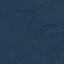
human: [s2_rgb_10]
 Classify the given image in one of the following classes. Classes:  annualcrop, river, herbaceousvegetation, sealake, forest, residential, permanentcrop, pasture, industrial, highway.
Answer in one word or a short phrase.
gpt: Forest